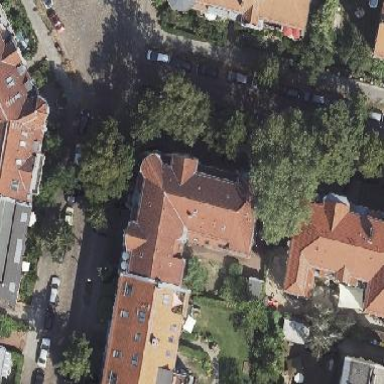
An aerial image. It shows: Residential building with hipped roof.